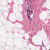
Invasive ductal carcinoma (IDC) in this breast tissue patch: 0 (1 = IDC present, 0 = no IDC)